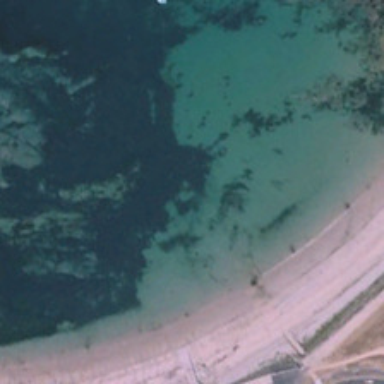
A piece of green ocean is near a yellow beach .